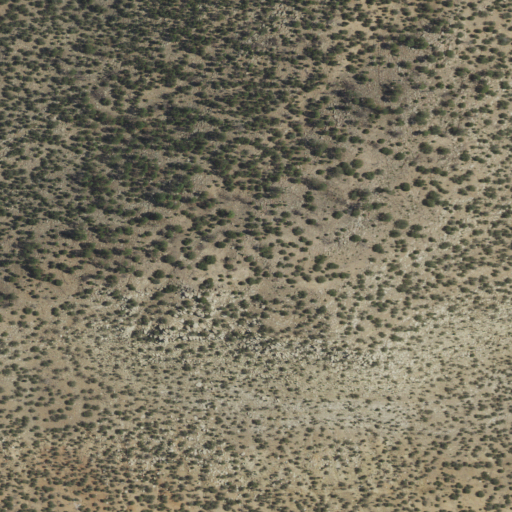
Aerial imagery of mountains in New Mexico named Valencia Hills containing shrub and evergreen forest